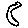
Label: moon